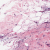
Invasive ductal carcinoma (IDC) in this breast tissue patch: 1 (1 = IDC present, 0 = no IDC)